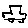
Label: car